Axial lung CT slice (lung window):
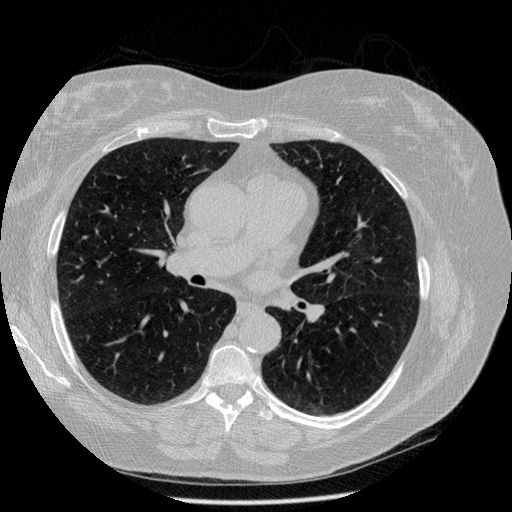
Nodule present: no